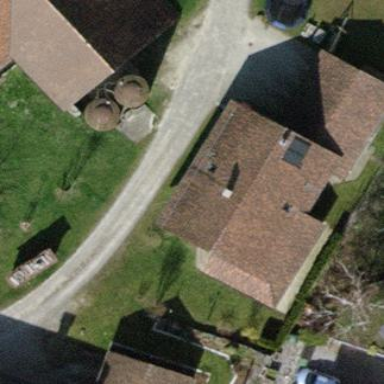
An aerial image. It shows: Detached building with gabled roof.